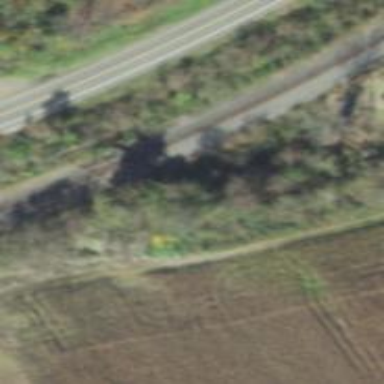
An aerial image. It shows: Abandoned road bridge.